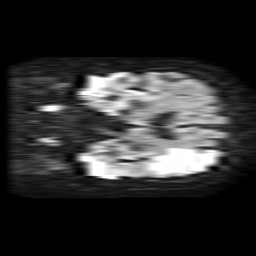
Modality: TRACE
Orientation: coronal
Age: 73
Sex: female
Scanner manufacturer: philips
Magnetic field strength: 1.5 T
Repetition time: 4.6 s
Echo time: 0.09059 s